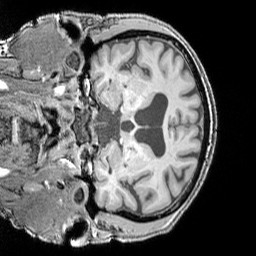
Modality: T1w
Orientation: coronal
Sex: male
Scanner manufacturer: siemens
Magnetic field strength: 3 T
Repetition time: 2.3 s
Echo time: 0.00226 s